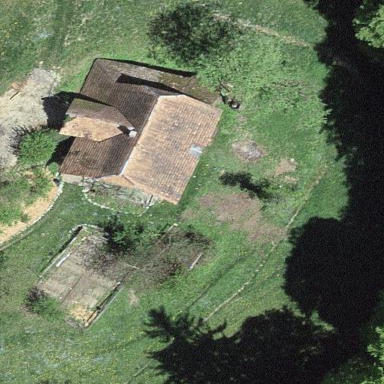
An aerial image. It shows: Farm building.